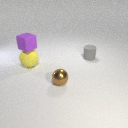
small gray rubber cylinder to the right of small brown metal sphere